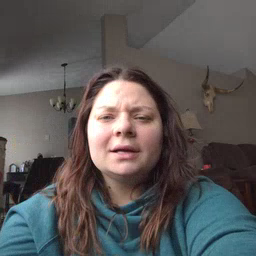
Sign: why